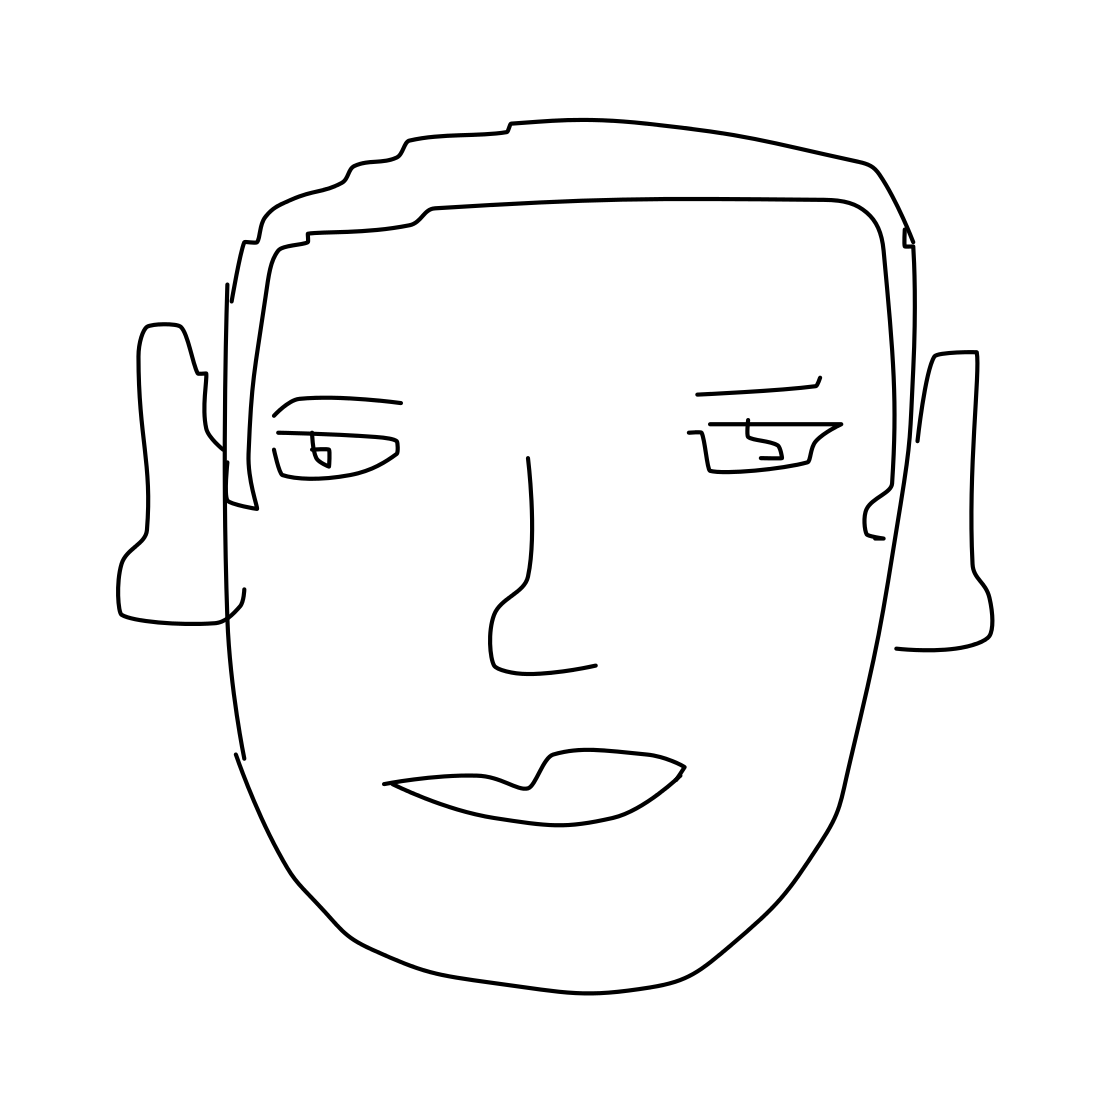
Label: face